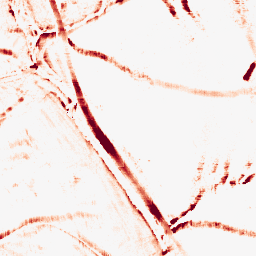
Category: morphological
Decomposition family: morphological_rect
Decomposition parameters: operation: opening
width: 10
height: 10
Upsampling method: quadratic
Upsampling parameters: scale: 8
Upsampling scale: 8